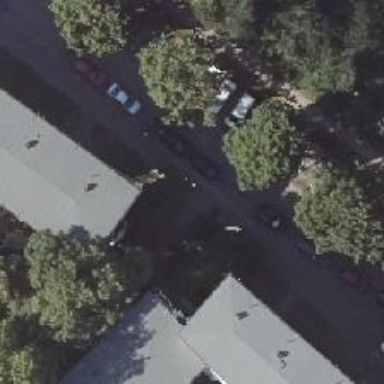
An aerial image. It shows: Residential road with sidewalks on both sides.